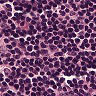
Metastatic tissue present: no